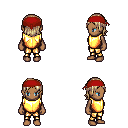
a pixel art fantasy rpg character, female body template, human, dark skin, gold chest armor, gold greaves, white blonde long bangs hairstyle, red bandana, four views (front, back, left, right), 2x2 character sprite sheet, small pixel art, hard edges, no anti-aliasing